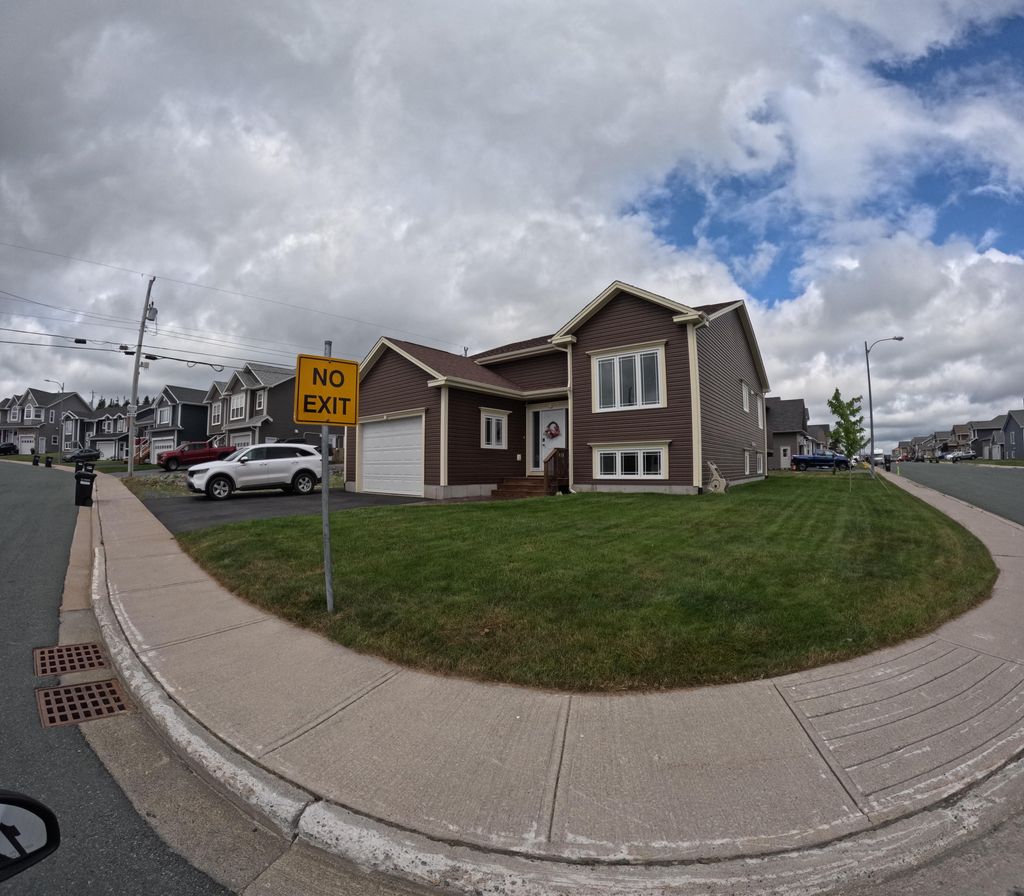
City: st_johns